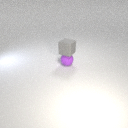
small gray rubber cube above small purple rubber sphere